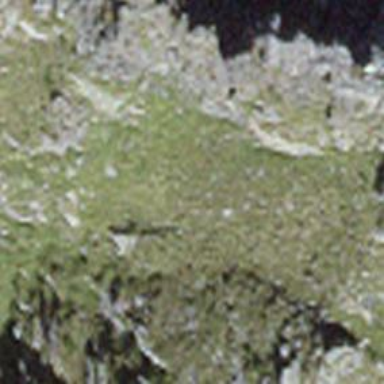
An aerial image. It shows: Arete in nature.